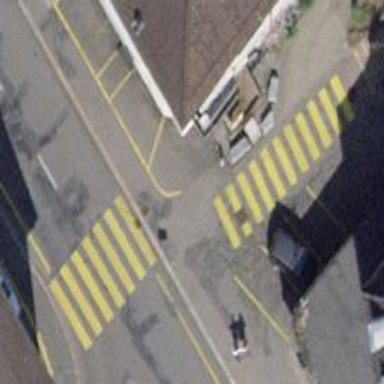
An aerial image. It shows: Kerb barrier.